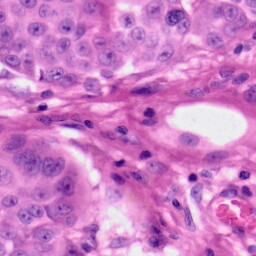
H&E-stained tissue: Skin